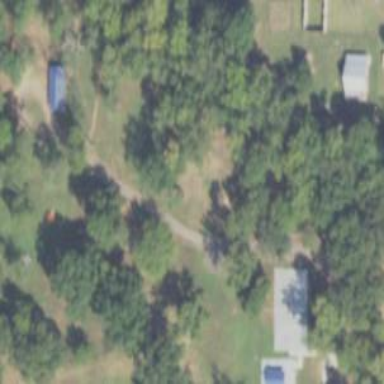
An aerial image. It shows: Park.